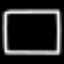
Label: square